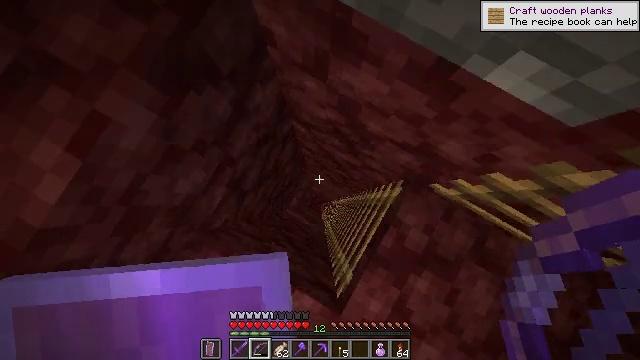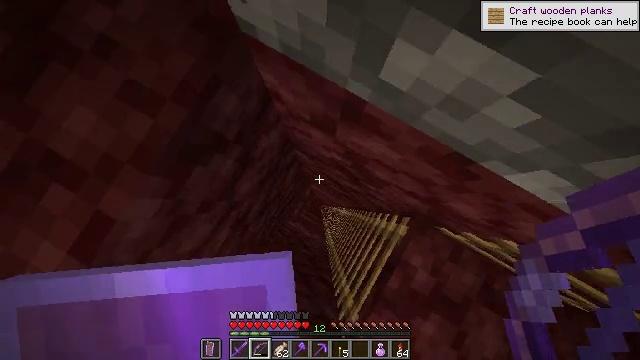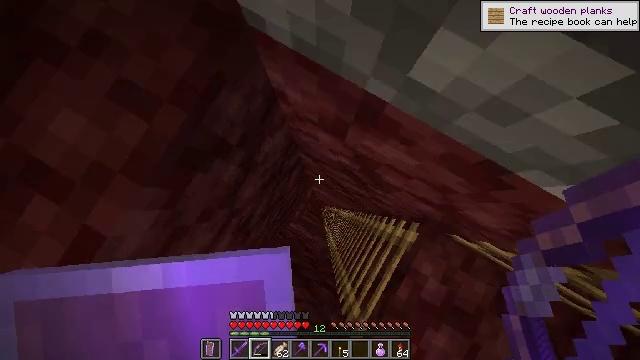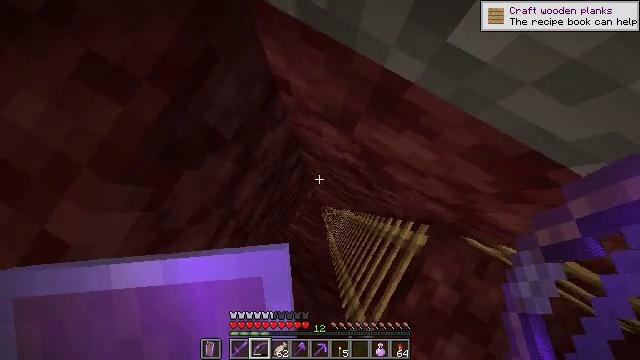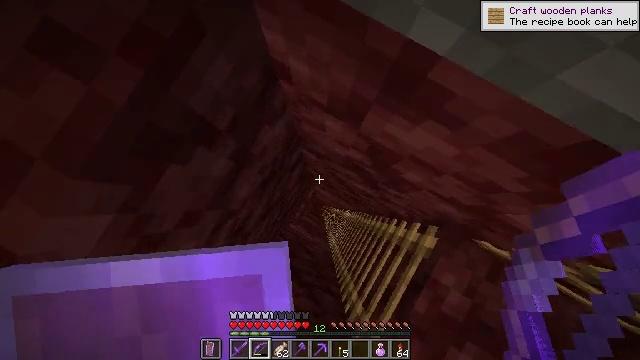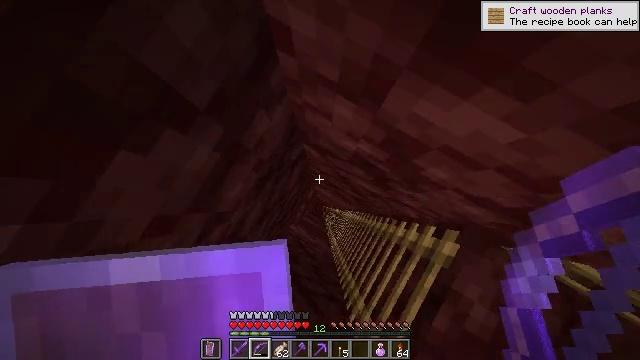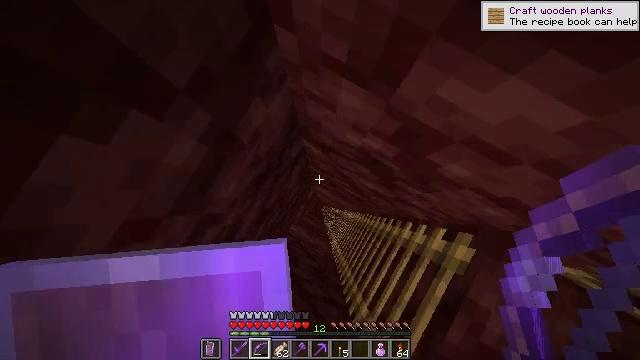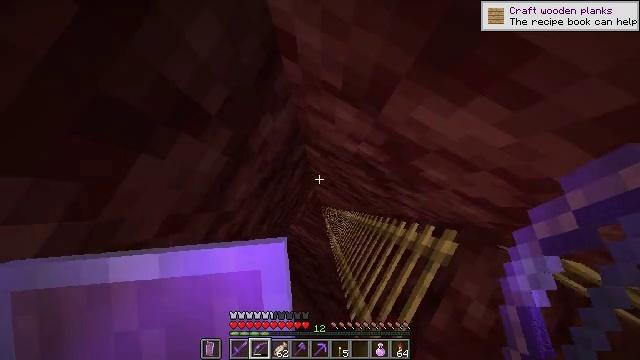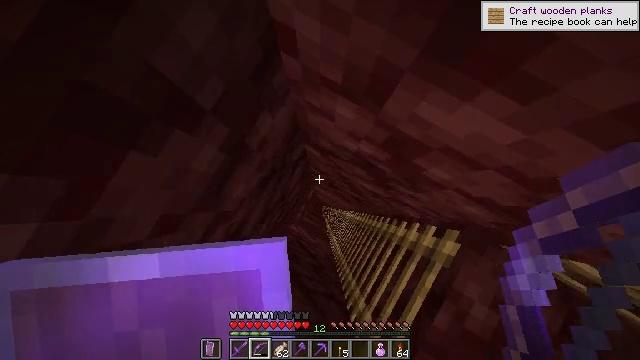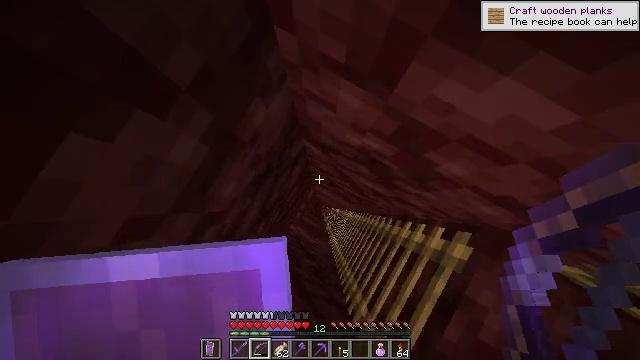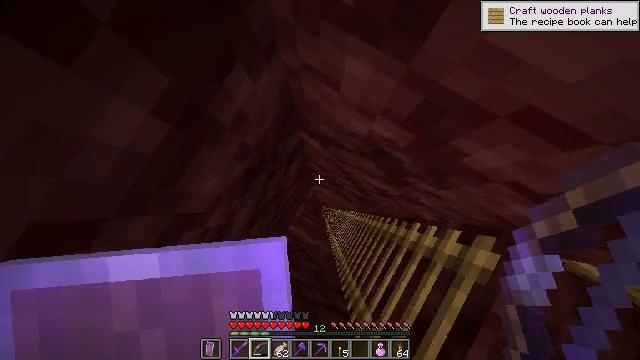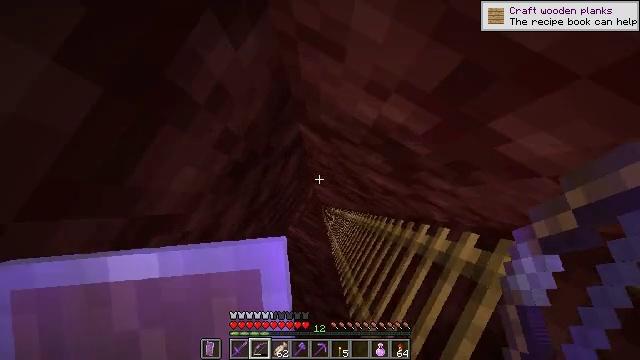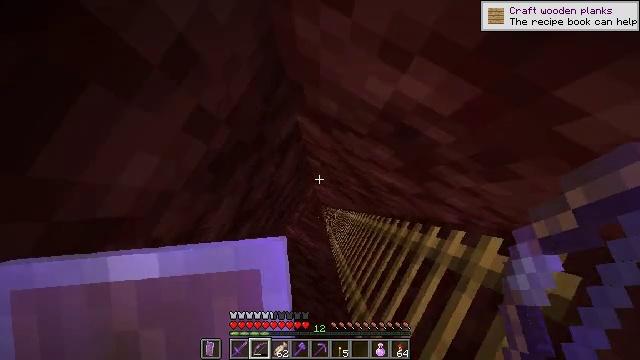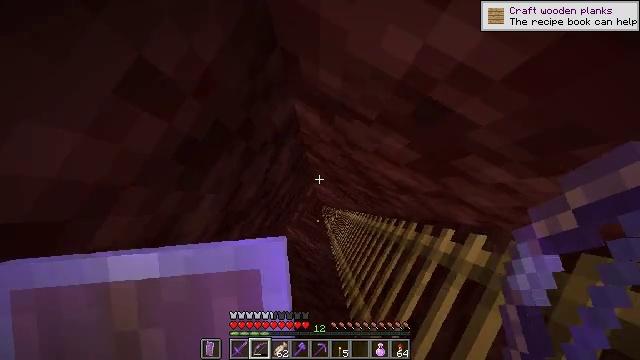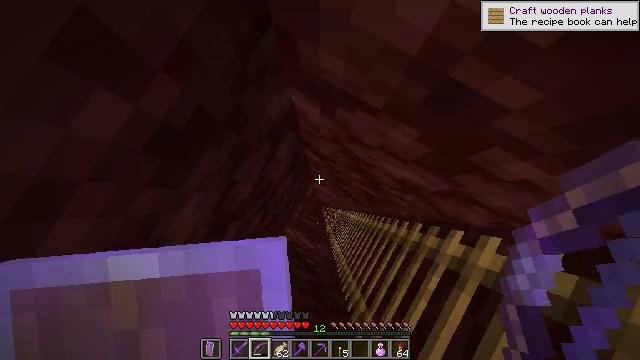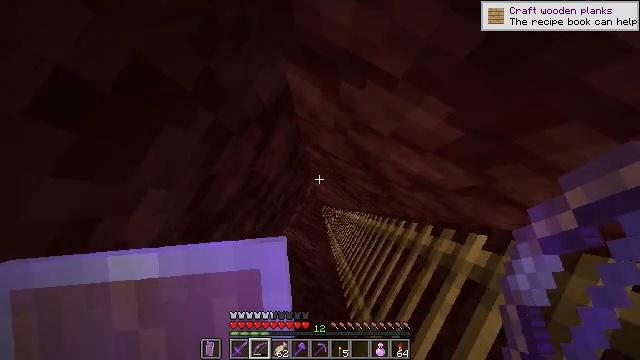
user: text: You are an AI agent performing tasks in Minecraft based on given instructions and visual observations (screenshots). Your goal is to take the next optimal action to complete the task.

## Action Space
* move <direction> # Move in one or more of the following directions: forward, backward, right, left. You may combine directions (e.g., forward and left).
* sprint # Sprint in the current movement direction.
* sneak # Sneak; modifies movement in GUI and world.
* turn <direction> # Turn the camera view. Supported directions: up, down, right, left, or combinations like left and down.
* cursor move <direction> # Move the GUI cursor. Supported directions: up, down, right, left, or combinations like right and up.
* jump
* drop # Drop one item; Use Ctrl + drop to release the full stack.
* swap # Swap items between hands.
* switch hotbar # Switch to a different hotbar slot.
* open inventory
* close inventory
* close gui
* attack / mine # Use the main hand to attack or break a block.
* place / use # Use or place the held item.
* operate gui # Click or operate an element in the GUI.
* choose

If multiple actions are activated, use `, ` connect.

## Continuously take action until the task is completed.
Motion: motion action
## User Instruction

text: Collect nether quartz from the ore block.
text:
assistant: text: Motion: move forward
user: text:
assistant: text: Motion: no_op
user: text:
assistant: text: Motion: no_op
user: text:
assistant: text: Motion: no_op
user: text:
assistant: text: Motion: no_op
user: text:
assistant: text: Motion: no_op
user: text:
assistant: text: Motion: no_op
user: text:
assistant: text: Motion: no_op
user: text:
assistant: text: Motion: no_op
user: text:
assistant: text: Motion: no_op
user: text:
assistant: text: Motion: no_op
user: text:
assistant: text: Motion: no_op
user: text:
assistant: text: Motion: no_op
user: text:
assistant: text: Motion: no_op
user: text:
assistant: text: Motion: no_op
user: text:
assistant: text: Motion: no_op
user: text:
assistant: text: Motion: no_op
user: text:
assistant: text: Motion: no_op
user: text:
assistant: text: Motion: turn left
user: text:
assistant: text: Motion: turn left
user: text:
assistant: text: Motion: turn left and down
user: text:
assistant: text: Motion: turn left and down
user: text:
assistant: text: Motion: turn left
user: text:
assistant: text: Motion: no_op
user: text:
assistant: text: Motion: no_op
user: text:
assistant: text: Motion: no_op
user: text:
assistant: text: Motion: no_op
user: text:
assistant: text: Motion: no_op
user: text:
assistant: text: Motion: no_op
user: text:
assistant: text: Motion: no_op